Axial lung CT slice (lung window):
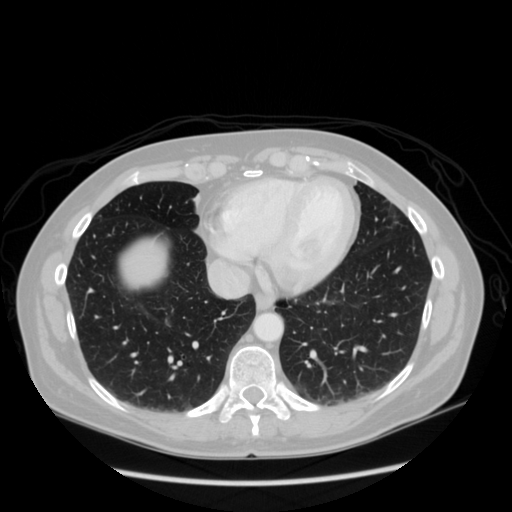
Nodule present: no